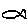
Label: fish